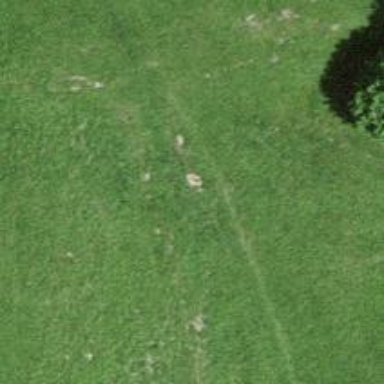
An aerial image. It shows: Grassy path.